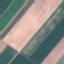
Land use / land cover: AnnualCrop